Question: I'm trying to add together two lists and create a third list.
My first list does not have values for each list element.
So I only want to create a third list with the summation of list elements in list 1 and 2 if there are values in list one.
This part works okay - However, when I try to add the values together - it doesn't keep the values from list 1 and 2.
Here is the code:
'''
z=0
for i, val in enumerate(okay_to_gl):
if val is not None:
for x, val2 in enumerate(okay_to_zn):
if x == i:
print(val)
print(val2)
output_array_1 = val[z]+val2[z]
z = z + 1
print(output_array_1)
'''
This is the output:

val = OK, val2=to ZA, so i want output_array[0] = OKto ZA
So the desired output would be:
OK
toZA
OKtoZA ... and so fourth.
SO output_array_1 =(val+val2,val+val2,val+val2) where val and val2 are passed from their values during the enumerate iteration of the list.
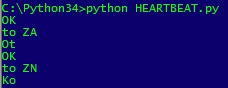
Answer: This can simply be done using the <URL>:
'''
>>> list1 = ['a', 'b', None, 'c', 'd']
>>> list2 = ['q', 'w', 'e', None, 'r', 't']
>>> [x + y for x, y in zip(list1, list2) if not (x is None or y is None)]
['aq', 'bw', 'dr']
'''